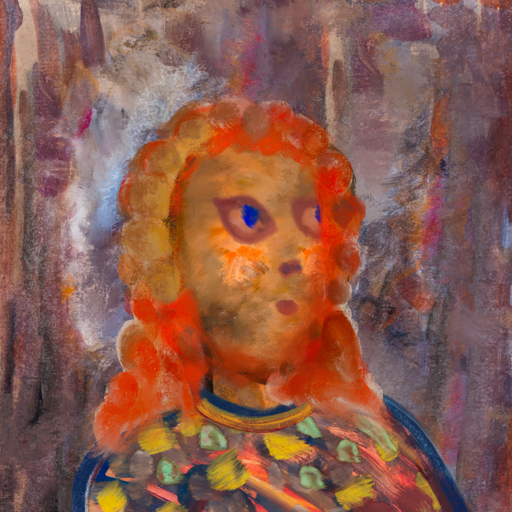
Background: Hypocrite, Head And Neck Side: Gypsy_Queen, Face Side: Mother_And_Son_Mother, Bust: Mother_And_Son_Mother, Hair Side: Rupkatha, Head Accessory: Blank, Second Necklace: Blank, Necklace: Mother_And_Son_Son, Baby: Blank